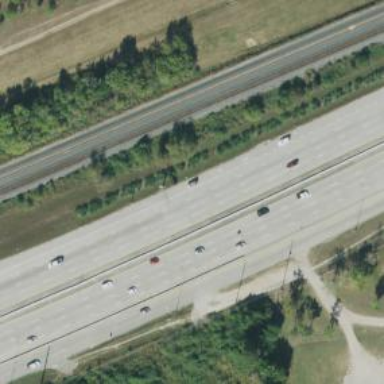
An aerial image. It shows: Trunk highway with expressway features.